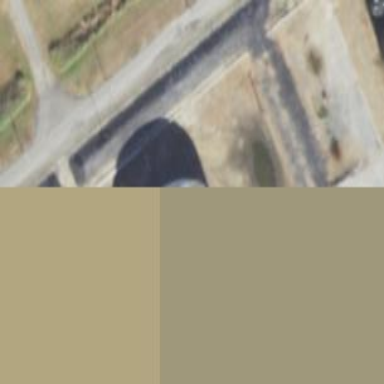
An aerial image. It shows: Storage tank that is man-made.